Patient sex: F
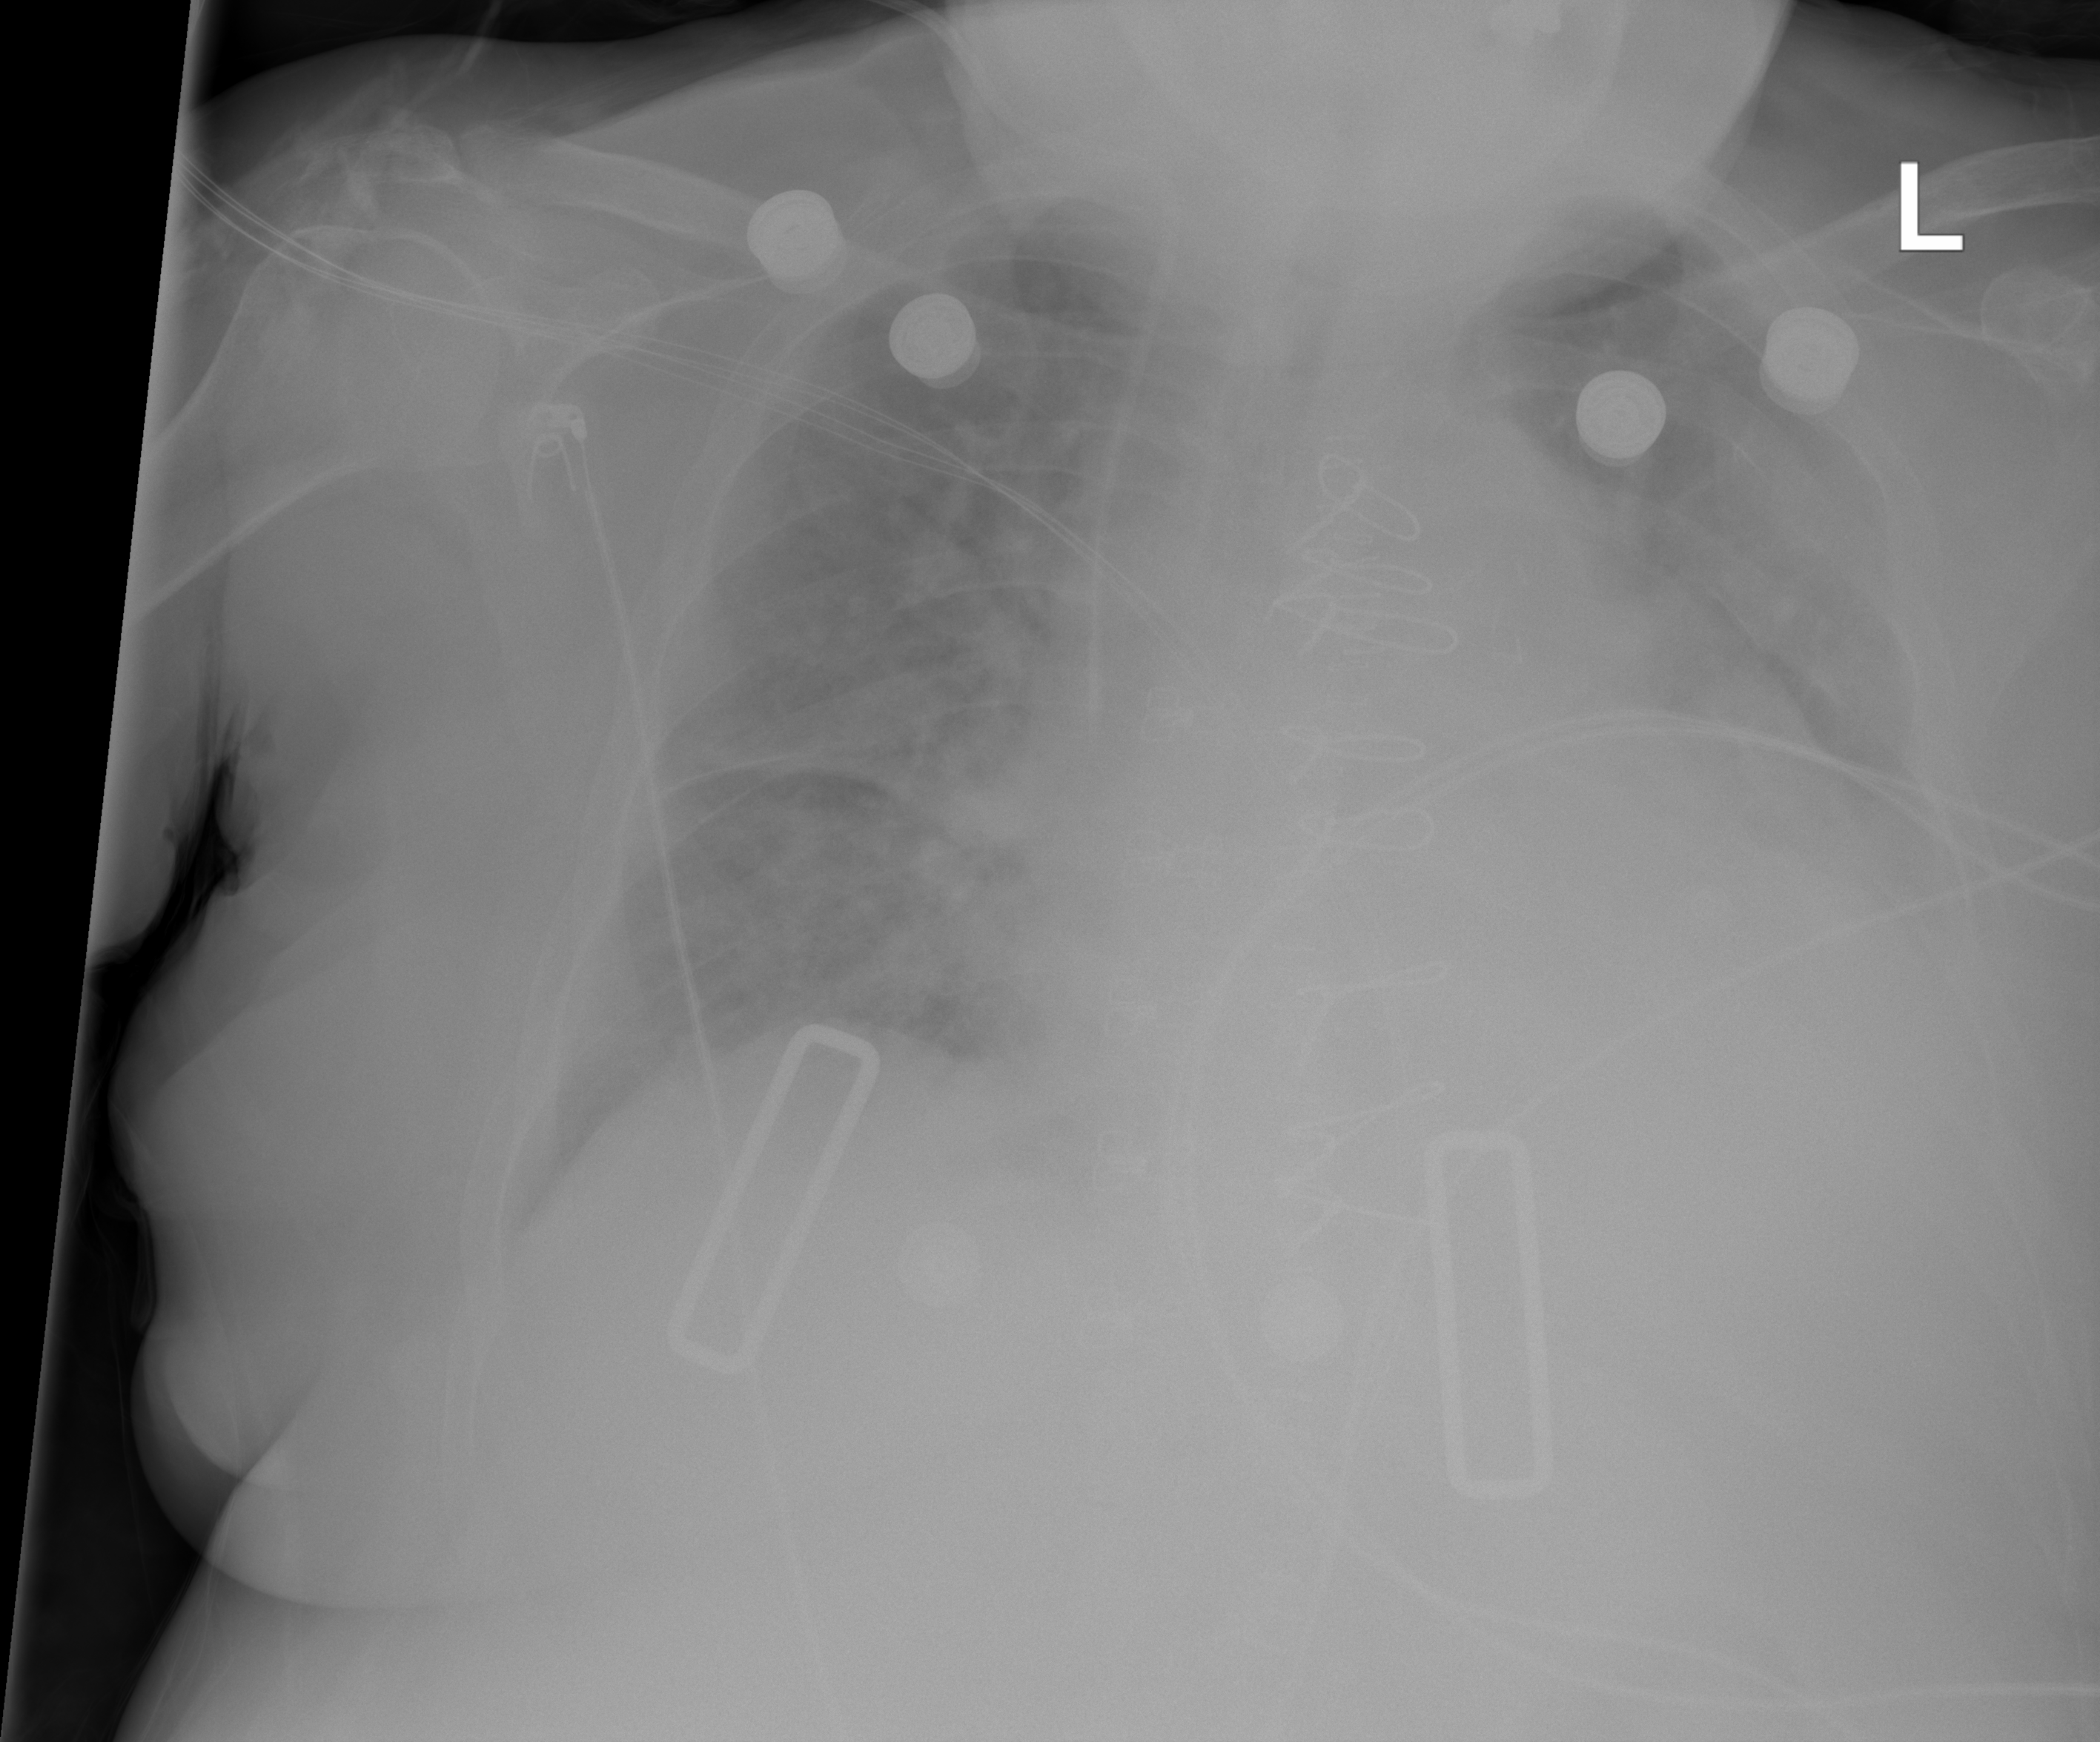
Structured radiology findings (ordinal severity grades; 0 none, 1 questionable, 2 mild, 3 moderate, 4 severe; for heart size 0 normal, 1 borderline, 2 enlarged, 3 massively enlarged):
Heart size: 3
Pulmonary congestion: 2
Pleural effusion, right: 0
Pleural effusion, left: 3
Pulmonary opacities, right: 3
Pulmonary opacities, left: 2
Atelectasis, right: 0
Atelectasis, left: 2